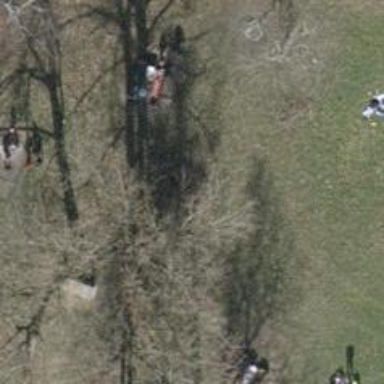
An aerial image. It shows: Picnic site popular for tourists.